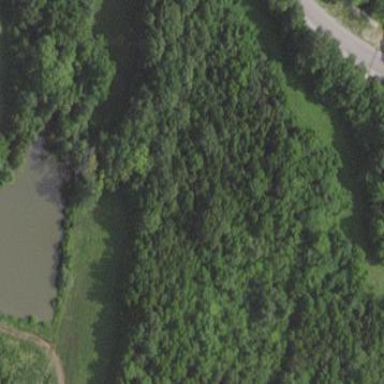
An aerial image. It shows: Evergreen needle-leaved woodland.